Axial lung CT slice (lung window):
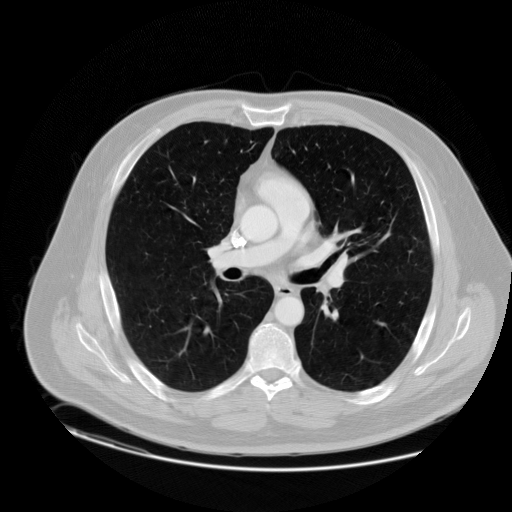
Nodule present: no